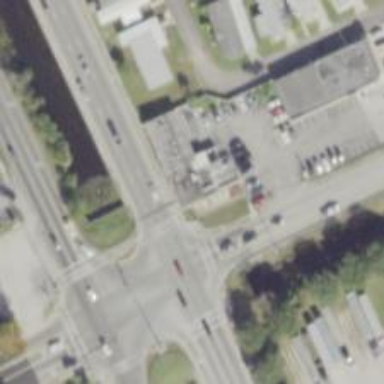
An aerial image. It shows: Marked road crossing.